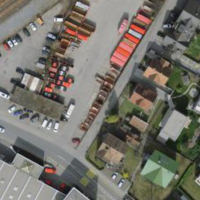
EUNIS habitat code: 54
Species observed at this site:
Linaria vulgaris